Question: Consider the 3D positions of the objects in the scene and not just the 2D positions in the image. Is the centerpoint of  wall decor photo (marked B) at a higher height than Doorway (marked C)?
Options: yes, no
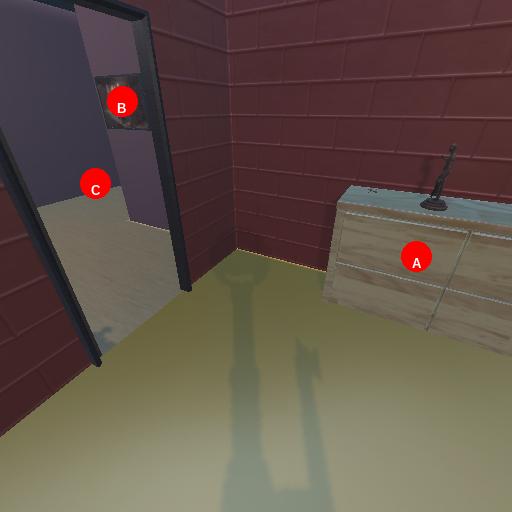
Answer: yes